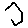
Label: hexagon